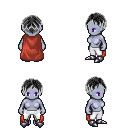
a pixel art fantasy rpg character, female body template, dark elf, purple skin, maroon cape, white pants, gray parted hairstyle, metal boots, four views (front, back, left, right), 2x2 character sprite sheet, small pixel art, hard edges, no anti-aliasing